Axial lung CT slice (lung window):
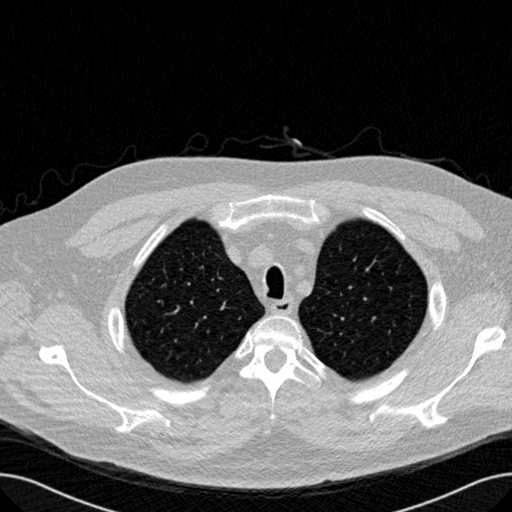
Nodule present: no